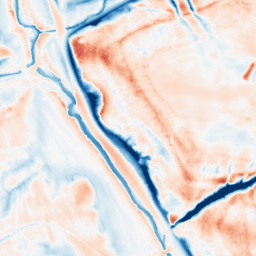
Category: trend_removal
Decomposition family: local_polynomial
Decomposition parameters: window_size: 31
degree: 2
Upsampling method: bilinear
Upsampling parameters: scale: 8
Upsampling scale: 8